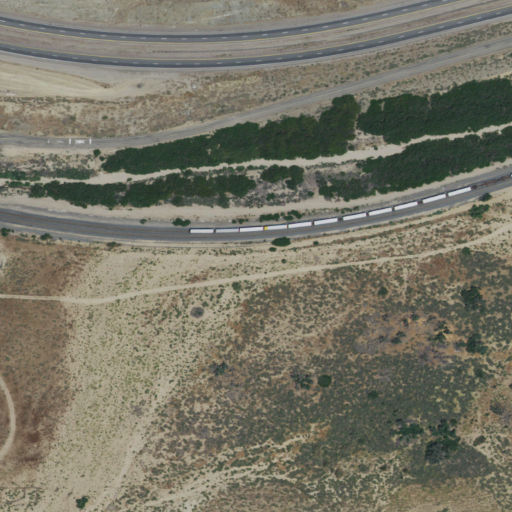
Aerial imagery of valley in California named Cameron Canyon containing shrub, low intensity development, evergreen forest, medium intensity development, grassland, open development, and high intensity development